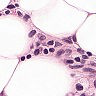
Metastatic tissue present: yes